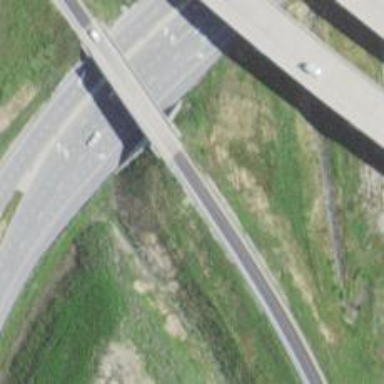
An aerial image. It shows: Bridge on motorway link.